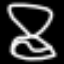
Label: hourglass